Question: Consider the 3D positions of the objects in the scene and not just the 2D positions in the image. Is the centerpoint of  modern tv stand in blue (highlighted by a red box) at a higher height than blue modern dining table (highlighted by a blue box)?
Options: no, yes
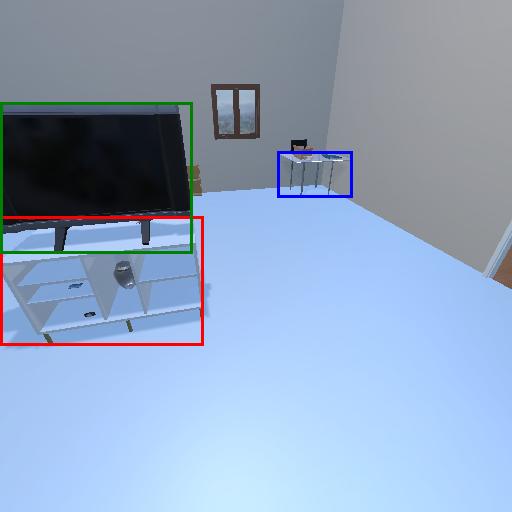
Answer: no